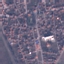
Land use / land cover class: Residential